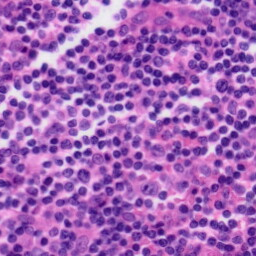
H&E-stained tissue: Tonsil